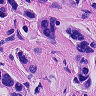
Metastatic tissue present: yes